You are looking at the wavelet scalogram of a bearing's acceleration signal. Determine the bearing's health state. Answer with exactly one of: normal, inner_race, outer_race, ball.
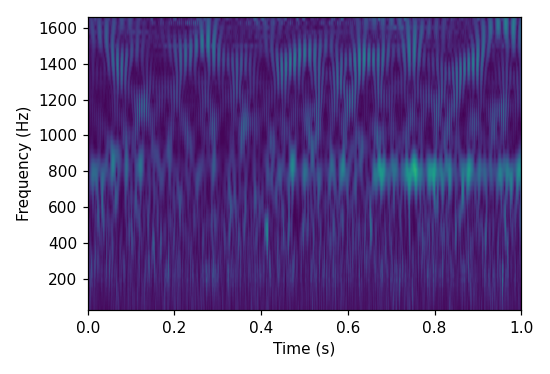
Answer: normal